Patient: sex F, age 59
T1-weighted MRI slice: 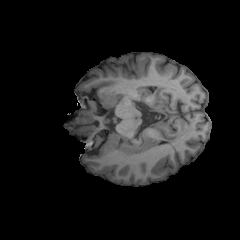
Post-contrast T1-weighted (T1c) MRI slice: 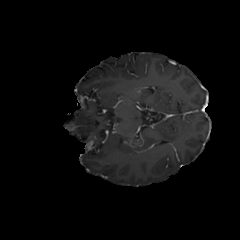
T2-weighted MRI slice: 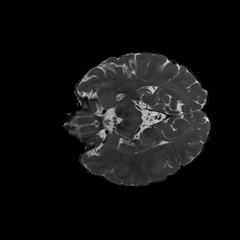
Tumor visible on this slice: no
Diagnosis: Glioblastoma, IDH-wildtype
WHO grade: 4